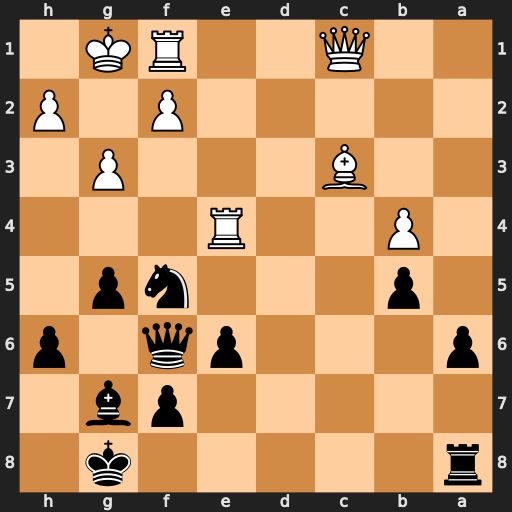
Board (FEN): r5k1/5pb1/p3pq1p/1p3np1/1P2R3/2B3P1/5P1P/2Q2RK1
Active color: b
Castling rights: -
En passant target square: -
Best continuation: Qxc3 Qxc3 Bxc3